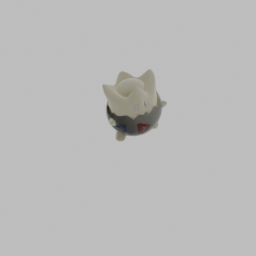
Label: animals